Question: I want to show 3 icons in the toolbar when i select one option in the menu and only shows the space for the icons but not the icons, i tried many movements in the xml but anything doesnt work, any help please, thanks in advice.
Here is the XML.
'''
<menu
xmlns:android="http://schemas.android.com/apk/res/android"
xmlns:tools="http://schemas.android.com/tools"
xmlns:yourapp="http://schemas.android.com/apk/res-auto" >
<item android:id="@+id/bno_marcadores"
android:visible="false"
yourapp:showAsAction="always"
android:title="@string/disable_draw"
android:showAsAction="always">
</item>
<item android:id="@+id/escribir_negro"
android:visible="false"
yourapp:icon="@drawable/escribirnegro"
yourapp:showAsAction="always"
android:showAsAction="always">
</item>
<item android:id="@+id/escribir_blanco"
android:visible="false"
yourapp:showAsAction="always"
yourapp:icon="@drawable/escribirblanco"
android:showAsAction="always">
</item>
<item android:id="@+id/escribir_azul"
android:visible="false"
yourapp:showAsAction="always"
yourapp:icon="@drawable/escribirazul"
android:showAsAction="always">
</item>
<group android:id="@+id/options_in_book"
android:visible="false">
<item android:id="@+id/inserttext"
android:title="@string/inserttext"
android:titleCondensed = " "
yourapp:icon="@drawable/ic_pluma"
yourapp:showAsAction="collapseActionView">
</item>
<item android:id="@+id/pluma_az"
android:title="@string/pluma_az"
android:titleCondensed = " "
yourapp:icon="@drawable/ic_pluma"
yourapp:showAsAction="collapseActionView">
</item>
<item android:id="@+id/Marcador_ama"
android:title="@string/Marcador_ama"
android:titleCondensed = " "
yourapp:icon="@drawable/ic_plumon_ama"
yourapp:showAsAction="collapseActionView">
</item>
<item android:id="@+id/Marcador_verde"
android:title="@string/Marcador_verde"
android:titleCondensed = " "
yourapp:icon="@drawable/ic_plumon_ver"
yourapp:showAsAction="collapseActionView">
</item>
<item android:id="@+id/borrador"
android:title="@string/borrador"
android:titleCondensed = " "
yourapp:icon="@drawable/ic_borrador"
yourapp:showAsAction="collapseActionView">
</item>
</group>
<item android:id="@+id/reload_menu"
android:visible="false"
android:title="@string/reload_menu"
android:icon="@android:drawable/ic_popup_sync"
yourapp:showAsAction="ifRoom|collapseActionView">
</item>
'''

insert text is the option and escribir_negro, escirbir_azul, escribir_blanco are the items i want to show.
'''
@Override
public boolean onOptionsItemSelected(MenuItem item) {
switch (item.getItemId()) {
case android.R.id.home:
if(drawerLayout.isDrawerOpen(GravityCompat.START)){
drawerLayout.closeDrawers();//(myindice);
}else
finish();
break;
case R.id.Marcador_ama:
case R.id.Marcador_verde:
case R.id.pluma_az:
Toastme_please("Navegacion deshabilitada");
Integer color = (item.getItemId() == R.id.Marcador_ama ? 2 : (item
.getItemId() == R.id.Marcador_verde ? 1 : 0));
for (Integer i = 0; i < 2; i++) {
mViews[i].color = color;
}
/*dis_en_controls(false);*/
book_menu.findItem(R.id.bno_marcadores).setVisible(true);
dibujar = true;
borrar = false;
escribir =false;
book_menu.findItem(R.id.escribir_negro).setVisible(false);
book_menu.findItem(R.id.escribir_blanco).setVisible(false);
book_menu.findItem(R.id.escribir_azul).setVisible(false);
break;
case R.id.borrador:
Toastme_please("Navegacion deshabilitada");
book_menu.findItem(R.id.bno_marcadores).setVisible(true);
dibujar = false;
borrar = true;
escribir =false;
book_menu.findItem(R.id.escribir_negro).setVisible(false);
book_menu.findItem(R.id.escribir_blanco).setVisible(false);
book_menu.findItem(R.id.escribir_azul).setVisible(false);
//dis_en_controls(false);
break;
case R.id.bno_marcadores:
Toastme_please("Navegacion habilitada");
dibujar = false;
borrar = false;
escribir = false;
book_menu.findItem(R.id.escribir_negro).setVisible(false);
book_menu.findItem(R.id.escribir_blanco).setVisible(false);
book_menu.findItem(R.id.escribir_azul).setVisible(false);
//dis_en_controls(true);
item.setVisible(false);
break;
case R.id.inserttext:
Toastme_please("Navegacion habilitada");
escribir = true;
dibujar = false;
borrar = false;
book_menu.findItem(R.id.bno_marcadores).setVisible(true);
book_menu.findItem(R.id.escribir_negro).setVisible(true);
book_menu.findItem(R.id.escribir_blanco).setVisible(true);
book_menu.findItem(R.id.escribir_azul).setVisible(true);
case R.id.escribir_negro:
for (Integer i = 0; i < 2; i++) {
mViews[i].color = 3;
}
break;
case R.id.escribir_blanco:
for (Integer i = 0; i < 2; i++) {
mViews[i].color = 4;
}
break;
case R.id.escribir_azul:
for (Integer i = 0; i < 2; i++) {
mViews[i].color = 5;
}
break;
default:
break;
}
return super.onOptionsItemSelected(item);
}
'''
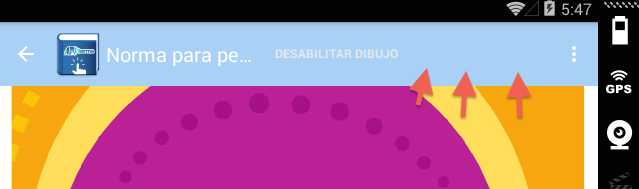
Answer: You need to change yourapp:icon for android:icon
change this:
'''
<item android:id="@+id/escribir_azul"
android:visible="false"
yourapp:showAsAction="always"
yourapp:icon="@drawable/escribirazul"
android:showAsAction="always">
</item>
'''
for this:
'''
<item android:id="@+id/escribir_azul"
android:visible="false"
yourapp:showAsAction="always"
android:icon="@drawable/escribirazul">
</item>
'''